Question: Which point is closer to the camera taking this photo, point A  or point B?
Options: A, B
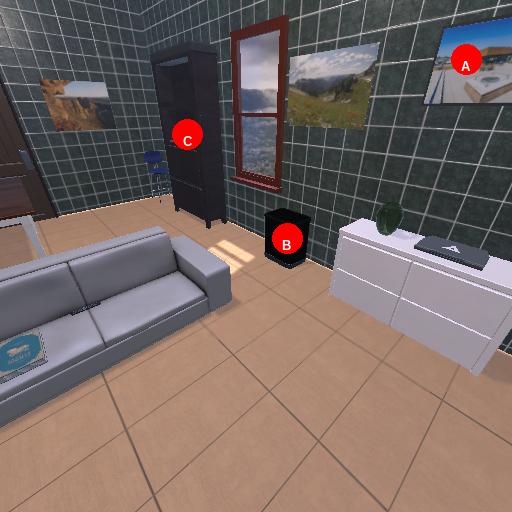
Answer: A